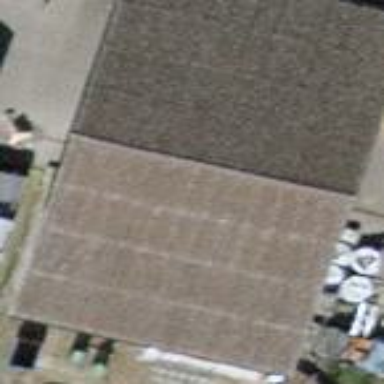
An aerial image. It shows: Gabled roof with orientation across the building.